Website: apple-inc
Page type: customer-info-address
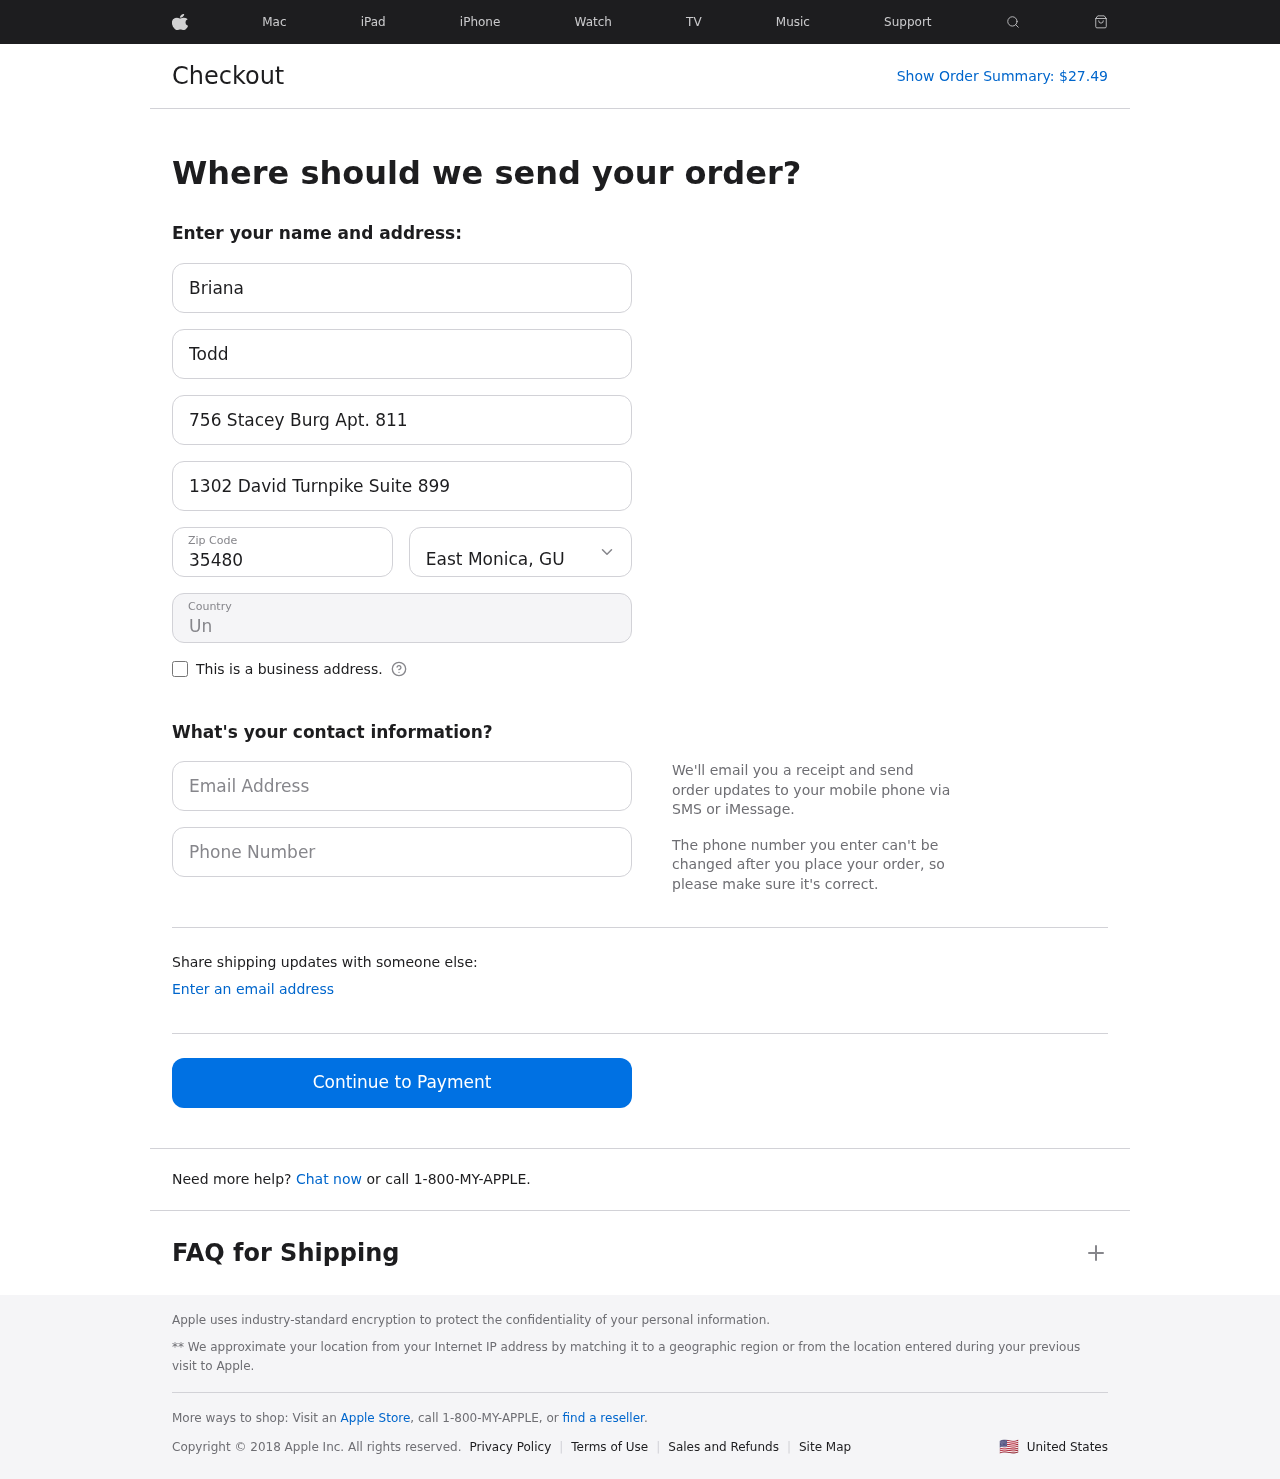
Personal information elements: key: PII_CITY_STATE
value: East Monica, GU
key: PII_COUNTRY
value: United States
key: PII_EMAIL
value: briana_todd@gmail.com
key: PII_FIRSTNAME
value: Briana
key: PII_LASTNAME
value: Todd
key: PII_PHONE
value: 3366231243
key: PII_POSTCODE
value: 35480
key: PII_STREET
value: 756 Stacey Burg Apt. 811
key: PII_STREET2
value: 1302 David Turnpike Suite 899
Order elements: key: ORDER_TOTAL
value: $27.49